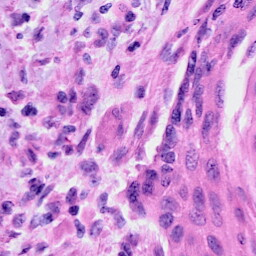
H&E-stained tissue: Cervix